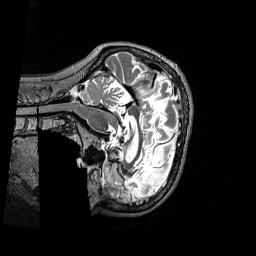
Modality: T2w
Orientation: sagittal
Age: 68
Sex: female
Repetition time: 3.2 s
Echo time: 0.563 s